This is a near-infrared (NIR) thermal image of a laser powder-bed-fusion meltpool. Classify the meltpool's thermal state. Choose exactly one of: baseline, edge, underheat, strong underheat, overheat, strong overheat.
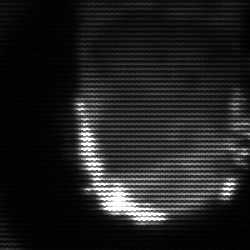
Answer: baseline